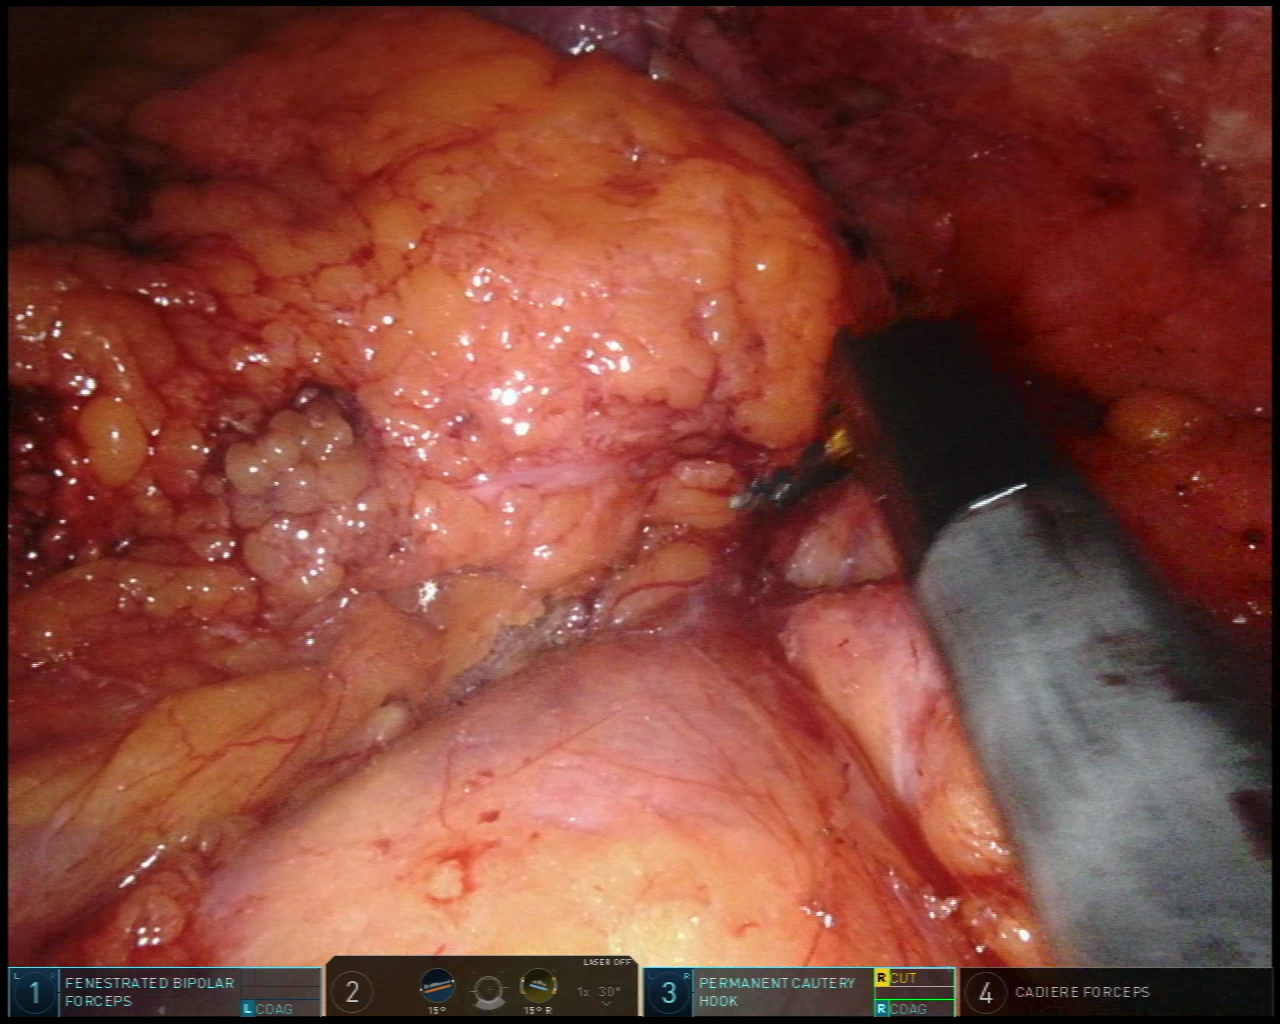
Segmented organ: spleen
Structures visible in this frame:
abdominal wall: yes
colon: yes
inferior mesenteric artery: no
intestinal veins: no
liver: no
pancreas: no
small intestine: no
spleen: yes
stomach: no
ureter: no
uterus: no
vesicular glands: no